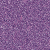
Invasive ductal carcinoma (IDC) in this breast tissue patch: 1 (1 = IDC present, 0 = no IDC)